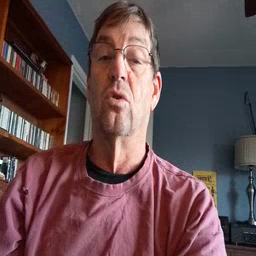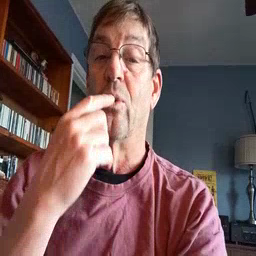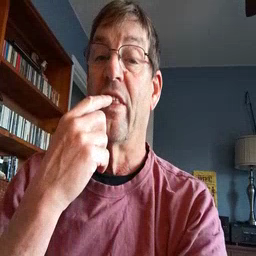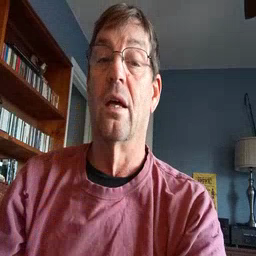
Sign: tooth